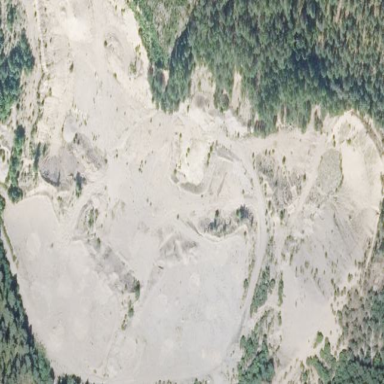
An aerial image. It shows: Quarry area.